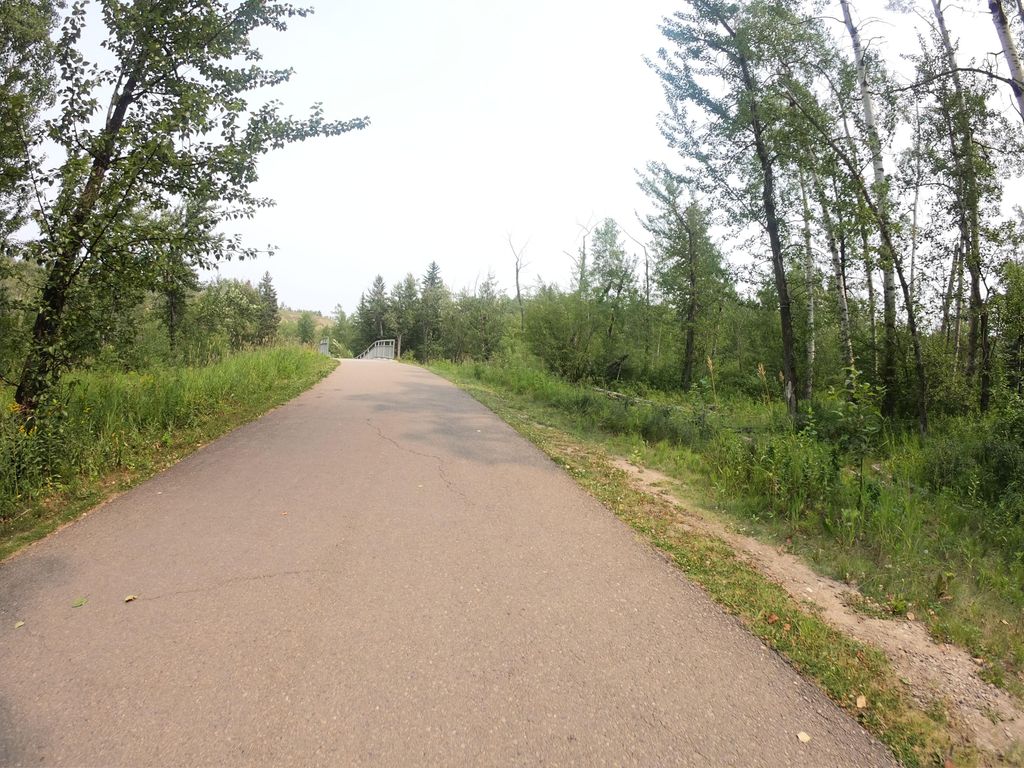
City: calgary